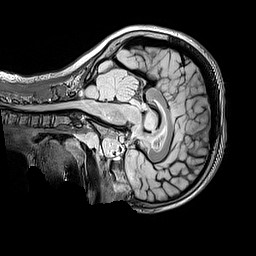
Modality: FLAIR
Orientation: sagittal
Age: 9
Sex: female
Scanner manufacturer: siemens
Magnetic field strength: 3 T
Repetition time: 5 s
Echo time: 0.388 s